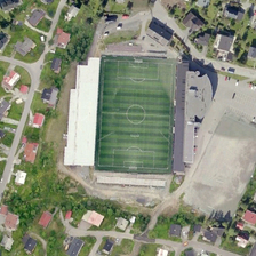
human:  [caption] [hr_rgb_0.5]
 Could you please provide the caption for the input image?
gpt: Several buildings and green trees surround a football field.

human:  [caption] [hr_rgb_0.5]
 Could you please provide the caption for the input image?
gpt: Many buildings and green trees surround a football field.

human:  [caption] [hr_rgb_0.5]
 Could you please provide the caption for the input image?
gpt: Many buildings and green trees surround the football field.

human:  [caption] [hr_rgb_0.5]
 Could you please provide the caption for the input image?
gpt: Many green buildings and trees surround the football field.

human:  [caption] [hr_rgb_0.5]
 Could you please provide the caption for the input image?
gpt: Many buildings and green trees surround a football field.